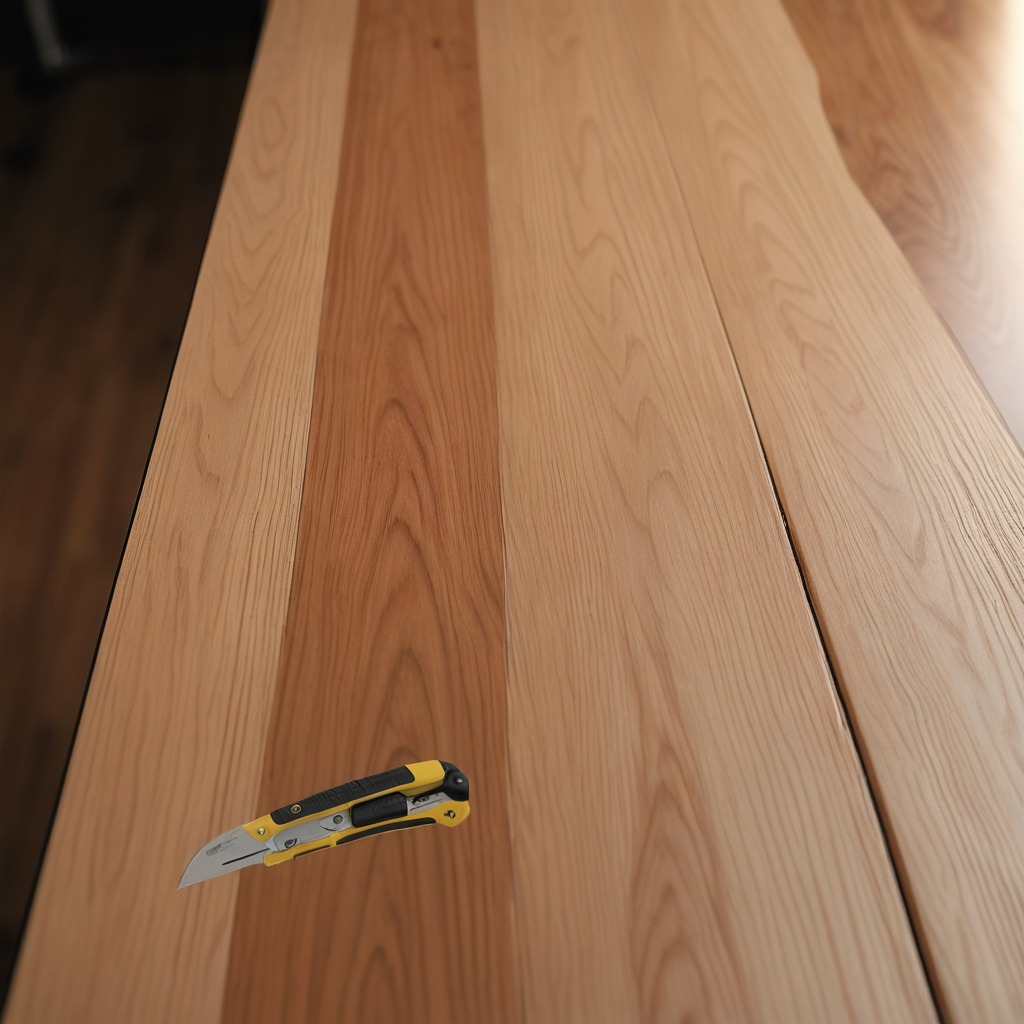
A utility knife is lying on the wooden table in a carpentry studio.